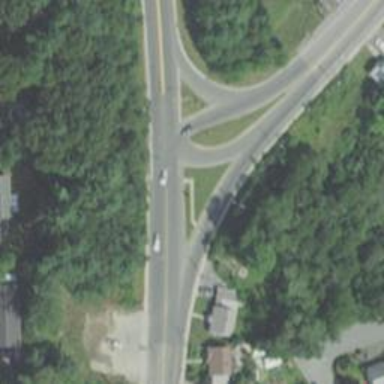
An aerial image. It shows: Secondary link road.